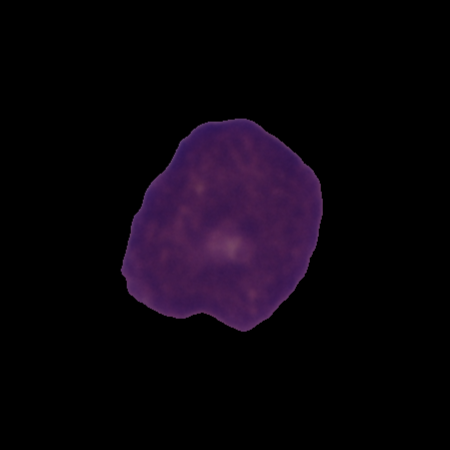
Label: cancer